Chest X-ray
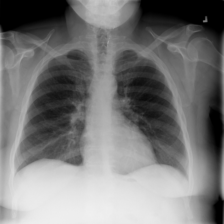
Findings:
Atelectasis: negative
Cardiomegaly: negative
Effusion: negative
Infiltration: positive
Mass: negative
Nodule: negative
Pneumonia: negative
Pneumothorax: negative
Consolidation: negative
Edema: negative
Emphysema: negative
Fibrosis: negative
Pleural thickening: negative
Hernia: negative